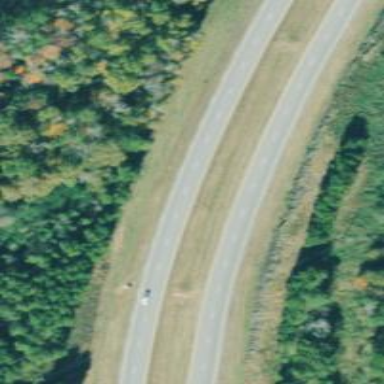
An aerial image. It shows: Asphalt road designated as trunk highway.